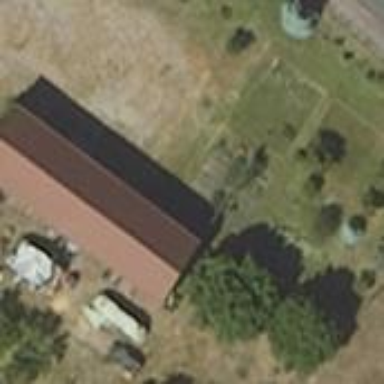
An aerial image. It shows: Shed building.